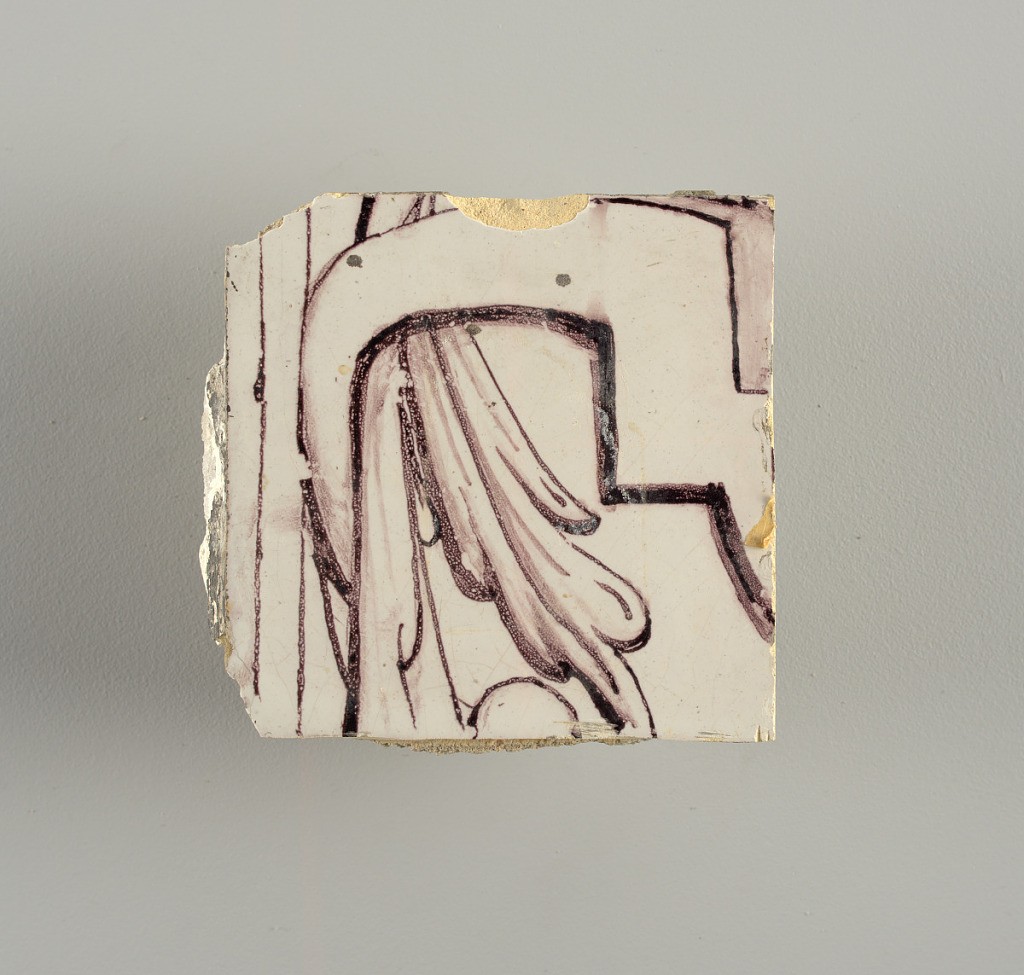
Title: Wall facing
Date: ca. 1725
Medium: tin-glazed earthenware, underglaze
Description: Running design for a frieze or a dado, composed of scrolls of foliage and strapwork, and four repeating motifs--a seated woman in a small upright oval medallion, a putto seated on a rocailled base, and strapwork in axial pattern.  The various panels, A to F, show various repeats of the same design, all being five tiles high and a varying number of tiles wide.